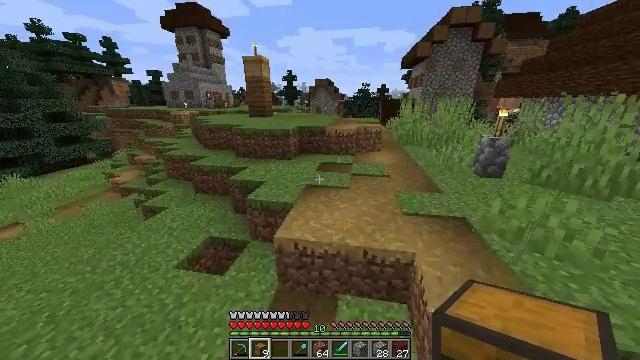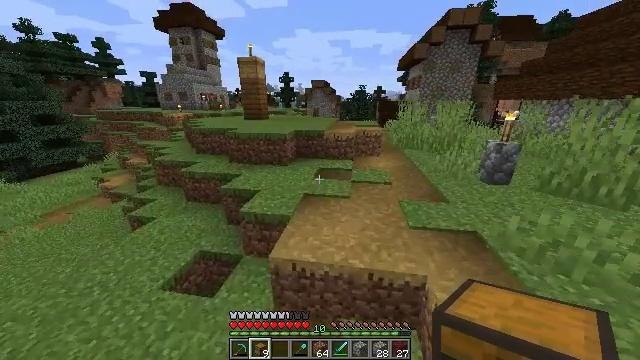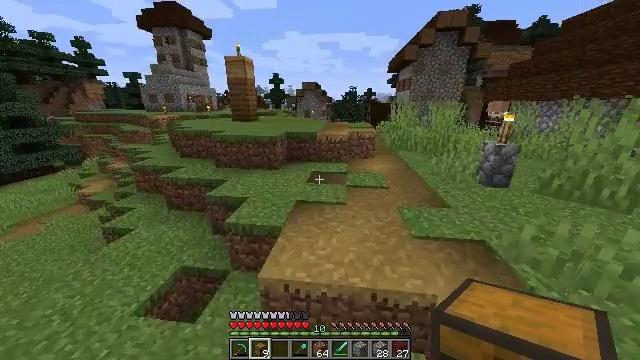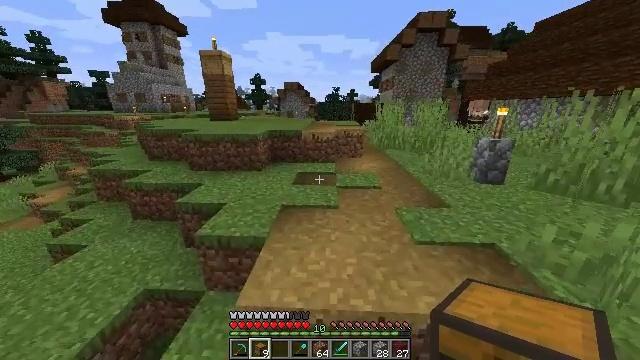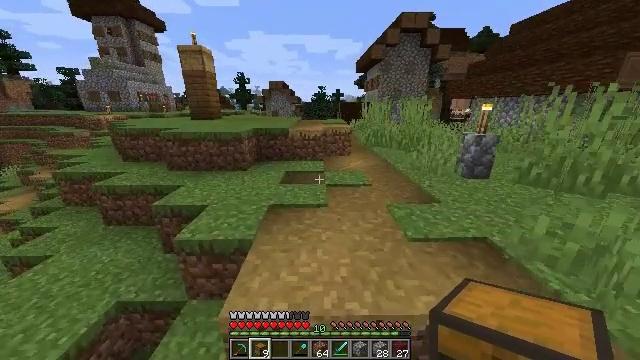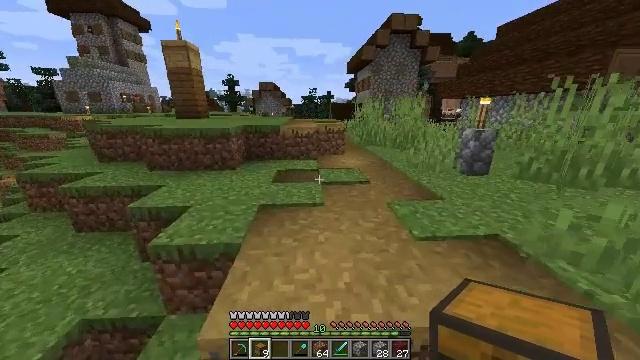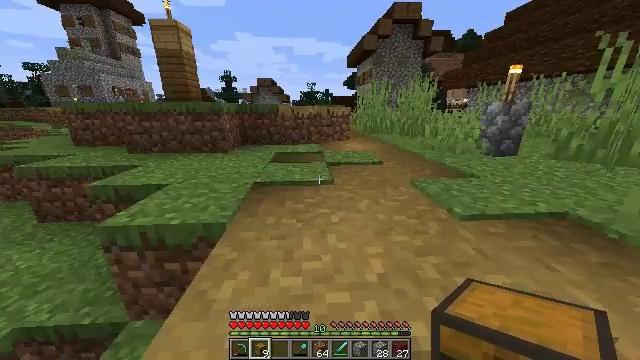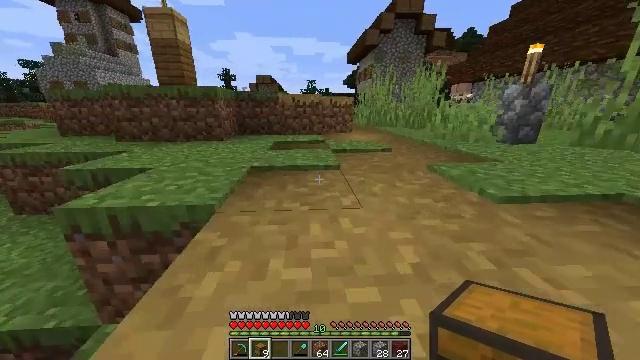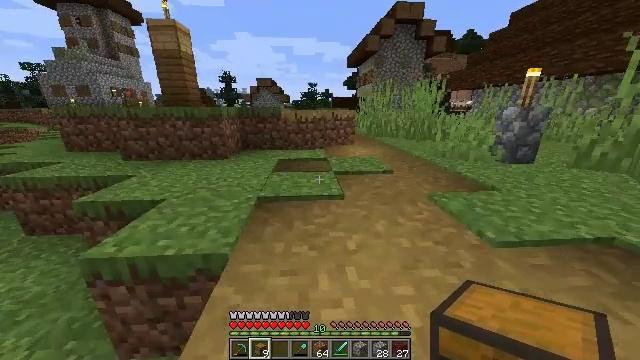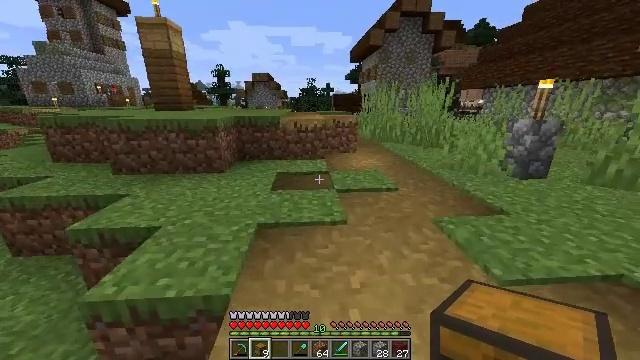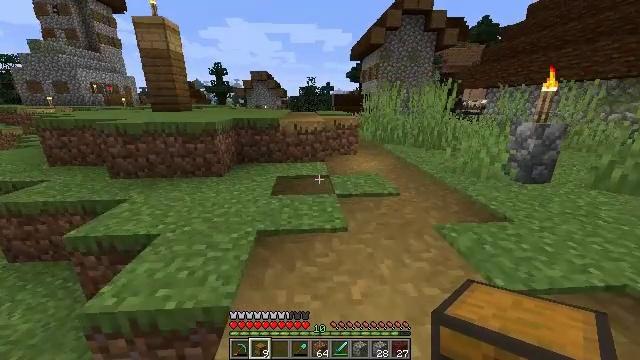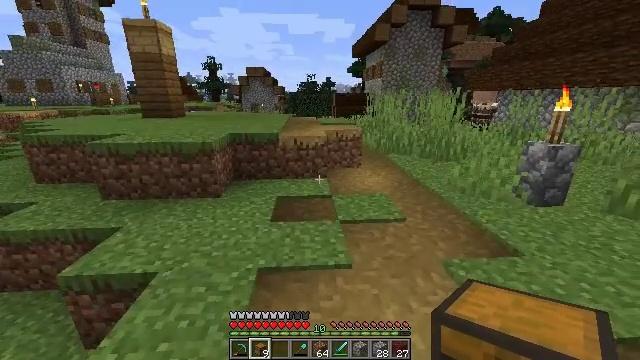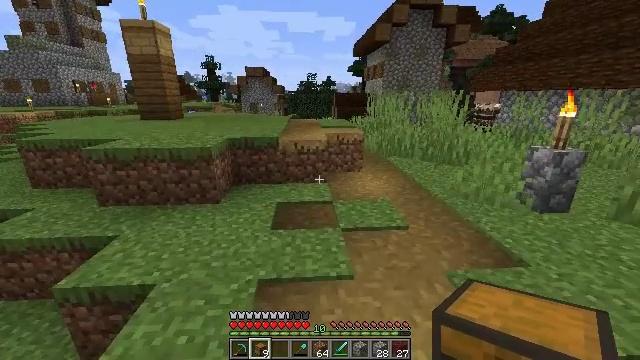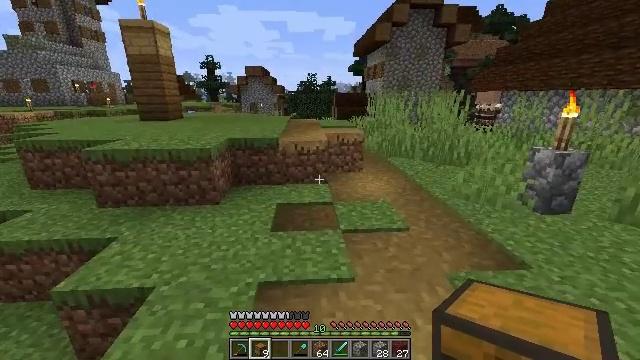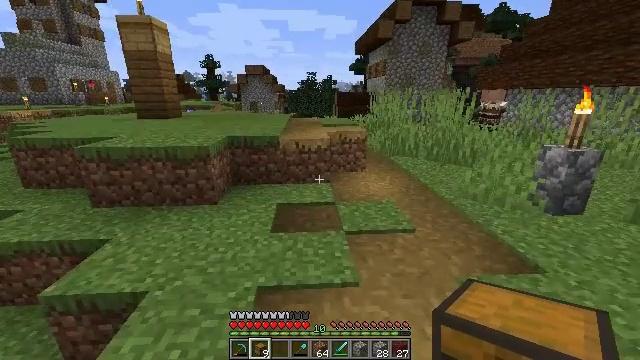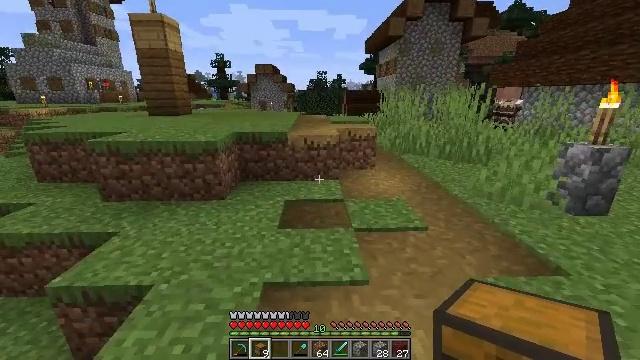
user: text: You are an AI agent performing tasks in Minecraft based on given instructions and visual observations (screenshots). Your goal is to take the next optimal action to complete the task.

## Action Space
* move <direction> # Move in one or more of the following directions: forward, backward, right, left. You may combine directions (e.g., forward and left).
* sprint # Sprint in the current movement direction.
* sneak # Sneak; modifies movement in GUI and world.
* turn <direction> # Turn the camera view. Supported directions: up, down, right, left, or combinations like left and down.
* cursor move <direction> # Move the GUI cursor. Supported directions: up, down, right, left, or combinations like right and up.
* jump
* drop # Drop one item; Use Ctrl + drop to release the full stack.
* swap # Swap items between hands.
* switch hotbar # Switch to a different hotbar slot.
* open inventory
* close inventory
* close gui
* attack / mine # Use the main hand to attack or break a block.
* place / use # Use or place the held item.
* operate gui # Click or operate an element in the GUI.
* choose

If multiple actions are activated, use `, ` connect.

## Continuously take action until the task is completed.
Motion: motion action
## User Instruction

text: Make a hopper with iron ingots and a chest.
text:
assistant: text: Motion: move forward, jump
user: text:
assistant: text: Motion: move forward, turn right, jump
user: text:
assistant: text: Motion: move forward, turn right, jump
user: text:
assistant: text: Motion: move forward, turn right, jump
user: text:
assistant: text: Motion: move forward, turn right, jump
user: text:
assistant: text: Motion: move forward, sprint, jump
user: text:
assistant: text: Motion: move forward, sprint, jump
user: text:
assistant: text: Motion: move forward, sprint, jump
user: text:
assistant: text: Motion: move forward, sprint, jump
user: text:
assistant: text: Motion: move forward, jump
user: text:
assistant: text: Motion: move forward, jump
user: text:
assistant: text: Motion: move forward, jump
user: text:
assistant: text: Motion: move forward, jump
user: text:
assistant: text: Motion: move forward, jump
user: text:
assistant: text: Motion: move forward, turn left, jump
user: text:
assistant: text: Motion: move forward, sprint, turn left, jump
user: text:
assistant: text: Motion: move forward, sprint, turn left, jump
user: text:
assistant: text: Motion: move forward, sprint, turn left, jump
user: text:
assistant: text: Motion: move forward, sprint, jump
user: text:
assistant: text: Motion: move forward, jump
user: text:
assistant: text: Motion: move forward, jump
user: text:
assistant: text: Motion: move forward, jump
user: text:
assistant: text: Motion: move forward, jump
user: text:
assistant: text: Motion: move forward, turn left, jump
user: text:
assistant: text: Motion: move forward, turn left, jump
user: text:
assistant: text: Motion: move forward, turn left, jump
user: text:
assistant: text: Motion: move forward, turn left, jump
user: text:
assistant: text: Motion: move forward, sprint, turn left, jump
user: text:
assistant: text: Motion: move forward, sprint, turn left, jump
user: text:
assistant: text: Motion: move forward, sprint, jump